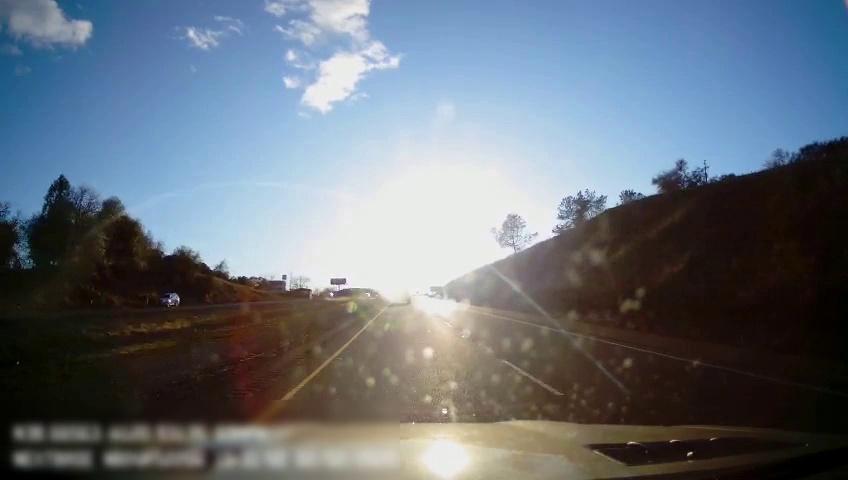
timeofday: Day
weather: Sunny
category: Drivable Space
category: Drivable Space
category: Vehicles | SUV
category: Vehicles | SUV
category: Lanes | Current Lane
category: Lanes | Current Lane
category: Lanes | Alternate Lane